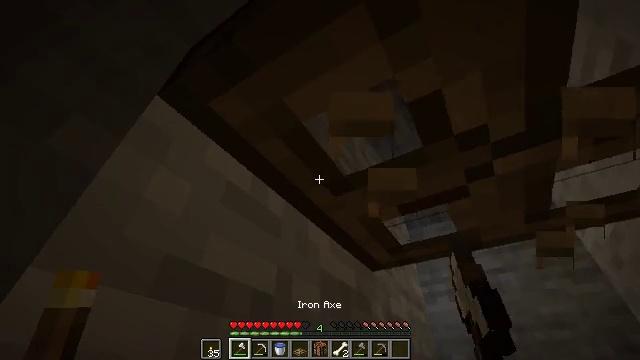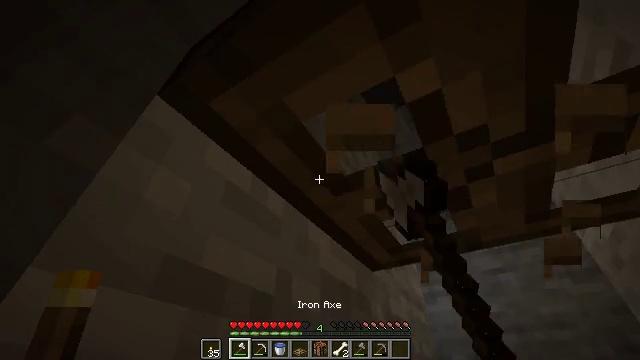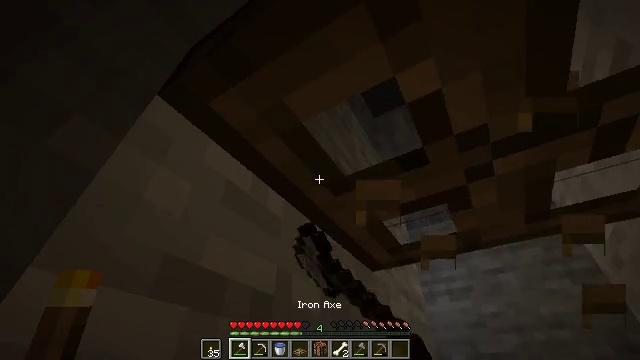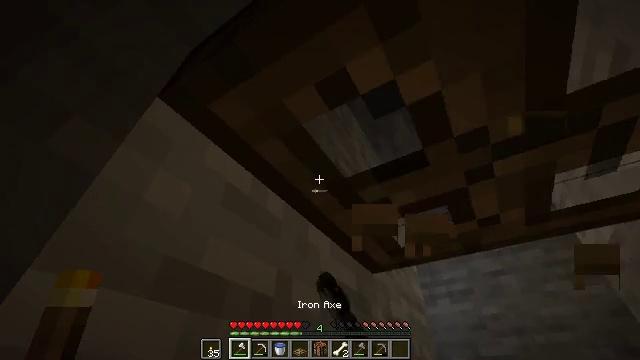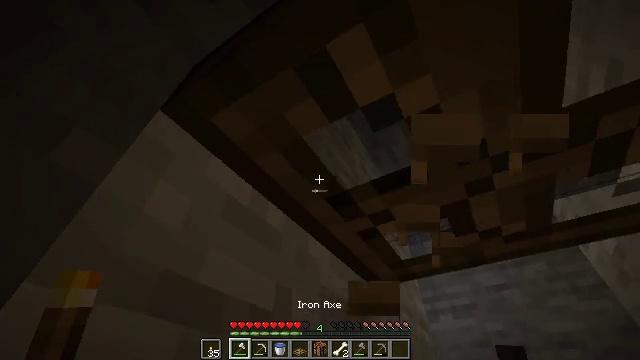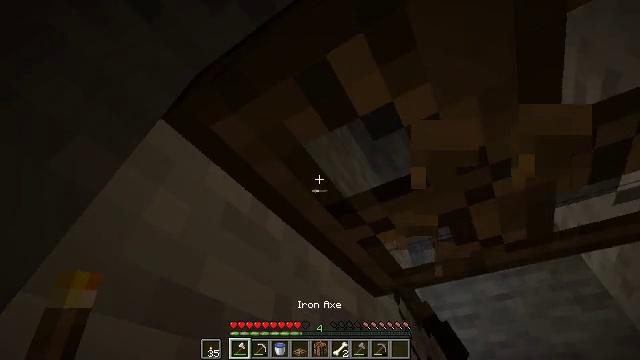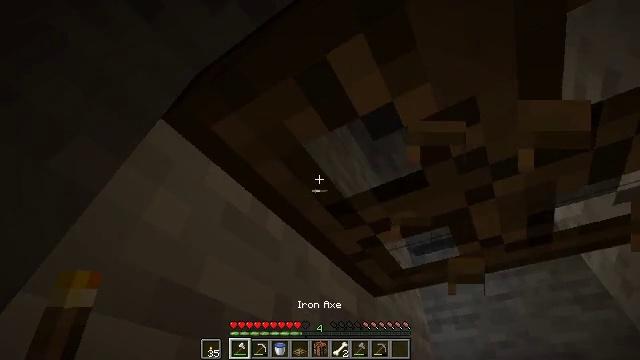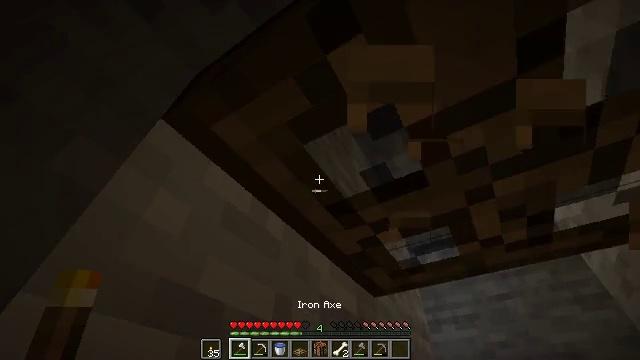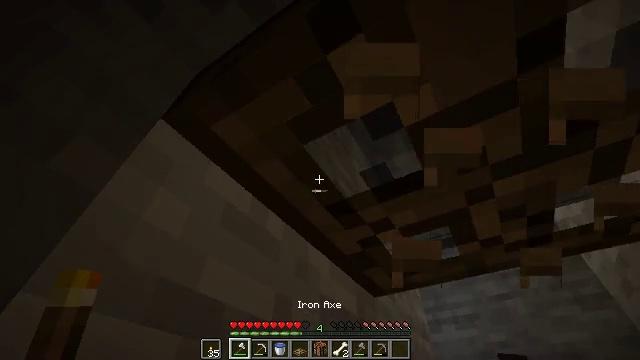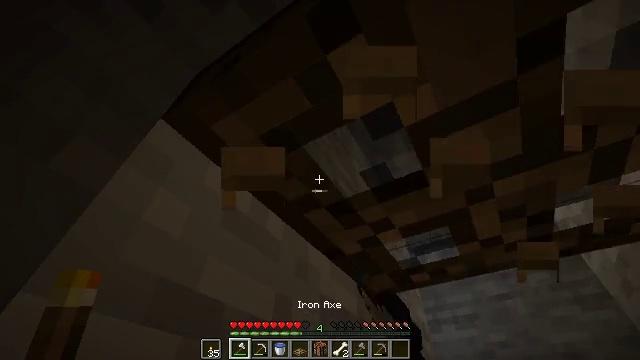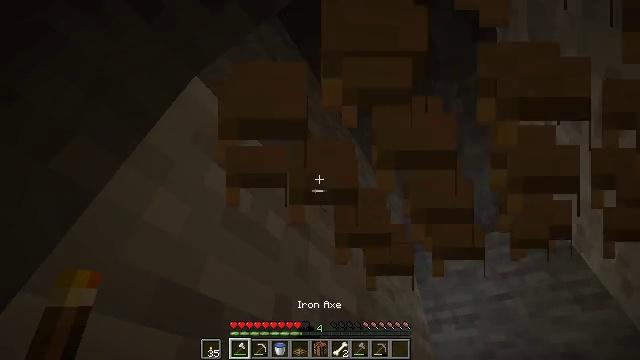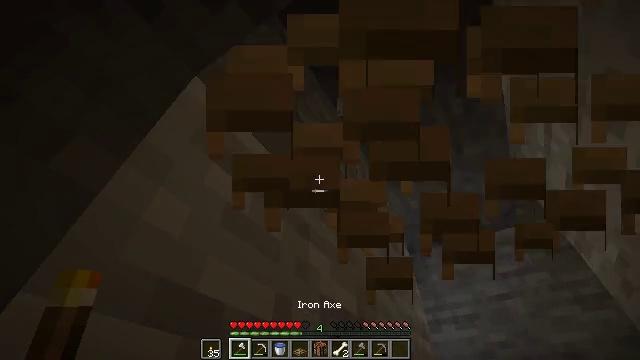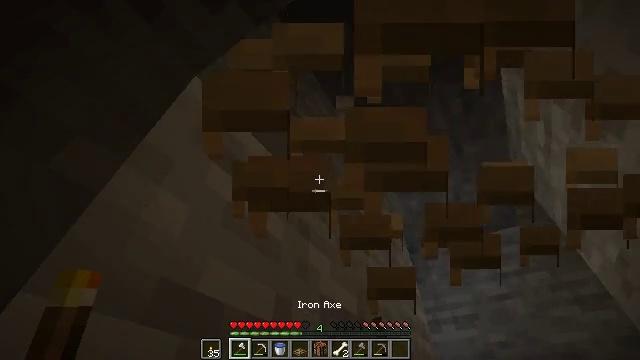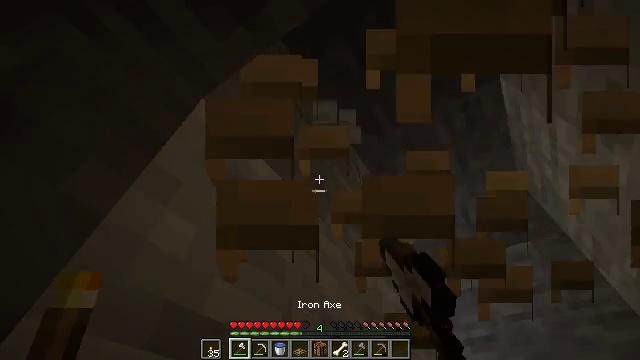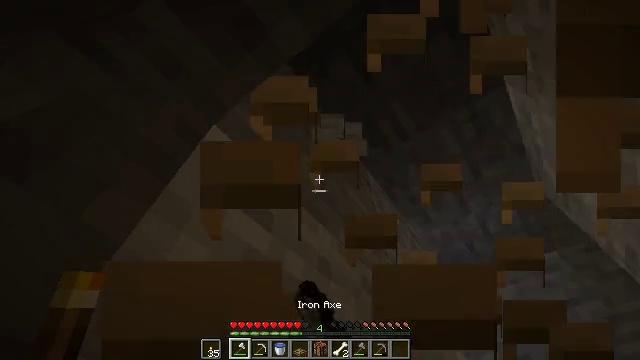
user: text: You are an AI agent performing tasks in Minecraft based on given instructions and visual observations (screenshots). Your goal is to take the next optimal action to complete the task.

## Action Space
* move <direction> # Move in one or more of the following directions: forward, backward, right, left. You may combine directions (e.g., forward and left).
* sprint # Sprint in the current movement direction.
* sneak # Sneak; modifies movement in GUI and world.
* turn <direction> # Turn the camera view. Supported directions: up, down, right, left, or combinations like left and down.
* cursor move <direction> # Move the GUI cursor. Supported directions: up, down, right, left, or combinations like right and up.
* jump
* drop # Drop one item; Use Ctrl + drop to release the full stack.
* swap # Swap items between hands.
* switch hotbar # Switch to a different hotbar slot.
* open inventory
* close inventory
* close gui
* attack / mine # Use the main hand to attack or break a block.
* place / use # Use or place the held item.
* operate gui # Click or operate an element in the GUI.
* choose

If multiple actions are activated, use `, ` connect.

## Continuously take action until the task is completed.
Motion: motion action
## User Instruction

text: Get the oak trapdoor back into your inventory.
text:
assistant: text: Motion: attack / mine
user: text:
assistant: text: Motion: attack / mine
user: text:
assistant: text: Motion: attack / mine
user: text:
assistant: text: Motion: turn up, attack / mine
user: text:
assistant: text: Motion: turn up, attack / mine
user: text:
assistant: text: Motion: attack / mine
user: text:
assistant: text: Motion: attack / mine
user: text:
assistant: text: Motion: attack / mine
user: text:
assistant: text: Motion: attack / mine
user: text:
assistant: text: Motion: attack / mine
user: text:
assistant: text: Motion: attack / mine
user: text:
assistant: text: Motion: attack / mine
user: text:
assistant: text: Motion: turn left and up, attack / mine
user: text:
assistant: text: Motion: turn left and up, attack / mine
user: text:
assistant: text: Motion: attack / mine